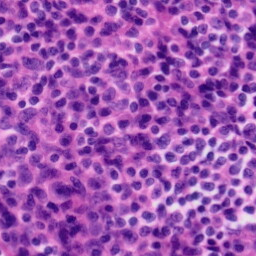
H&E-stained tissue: Tonsil